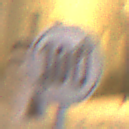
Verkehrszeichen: EndeGeschwindigkeit100
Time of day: Night
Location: Outdoor (Urban)
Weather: Overcast
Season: Winter
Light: Artificial